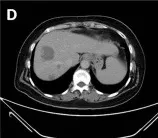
Initial imaging examination. Delayed-postcontrast phase.
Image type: radiology (ct)